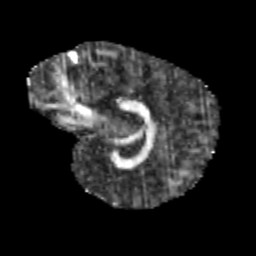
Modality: FA
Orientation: sagittal
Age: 9
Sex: male
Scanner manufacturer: siemens
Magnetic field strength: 3 T
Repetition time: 3.8 s
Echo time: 0.07 s